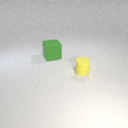
large green rubber cube to the left of small yellow rubber cylinder